Aerial crown-view tile of a tropical tree (Barro Colorado Island, Panama), acquired 20250616:
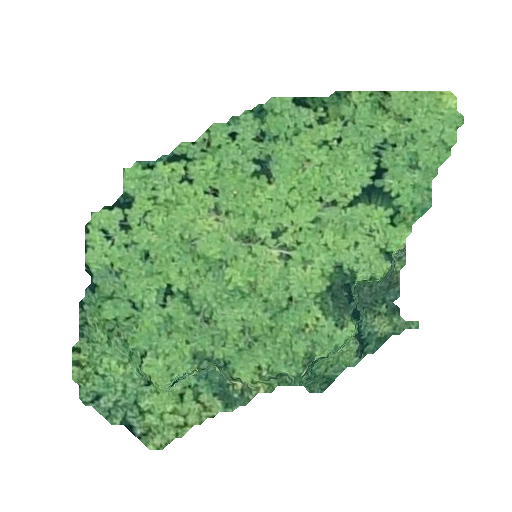
Species: Zanthoxylum ekmanii
GBIF accepted scientific name: Zanthoxylum ekmanii
Crown area: 133.838 m²